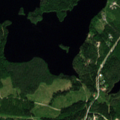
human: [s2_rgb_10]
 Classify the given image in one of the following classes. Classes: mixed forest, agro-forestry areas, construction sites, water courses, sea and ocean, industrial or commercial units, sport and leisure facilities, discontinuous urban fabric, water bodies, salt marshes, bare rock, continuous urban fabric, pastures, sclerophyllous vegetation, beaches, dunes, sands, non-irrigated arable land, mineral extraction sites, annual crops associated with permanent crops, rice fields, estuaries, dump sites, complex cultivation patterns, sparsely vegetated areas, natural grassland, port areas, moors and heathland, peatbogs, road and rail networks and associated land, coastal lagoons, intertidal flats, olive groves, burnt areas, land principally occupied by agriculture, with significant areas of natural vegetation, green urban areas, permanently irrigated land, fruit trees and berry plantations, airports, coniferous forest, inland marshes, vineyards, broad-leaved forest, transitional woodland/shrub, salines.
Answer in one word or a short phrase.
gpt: industrial or commercial units, coniferous forest, mixed forest, transitional woodland/shrub, water bodies